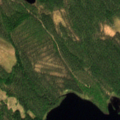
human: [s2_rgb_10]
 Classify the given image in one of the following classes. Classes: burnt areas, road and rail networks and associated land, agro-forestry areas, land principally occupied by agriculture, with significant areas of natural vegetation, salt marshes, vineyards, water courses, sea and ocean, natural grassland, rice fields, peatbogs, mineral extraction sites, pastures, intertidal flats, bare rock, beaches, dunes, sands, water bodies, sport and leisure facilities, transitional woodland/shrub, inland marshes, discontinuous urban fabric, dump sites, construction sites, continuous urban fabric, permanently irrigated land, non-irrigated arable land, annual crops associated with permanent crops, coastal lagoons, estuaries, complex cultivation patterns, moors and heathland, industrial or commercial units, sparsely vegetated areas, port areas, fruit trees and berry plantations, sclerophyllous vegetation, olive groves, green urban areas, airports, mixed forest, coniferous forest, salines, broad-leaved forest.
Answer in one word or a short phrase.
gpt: coniferous forest, water bodies